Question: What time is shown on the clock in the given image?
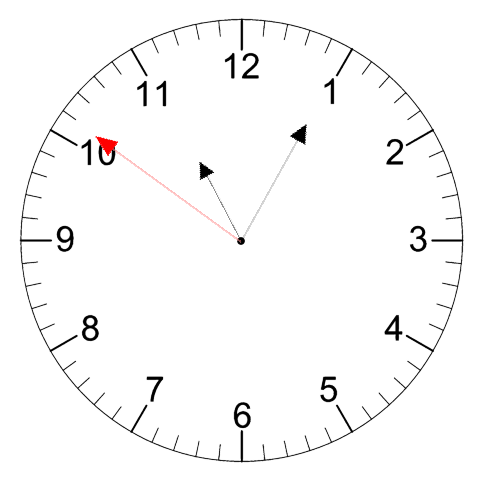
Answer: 11:04:51